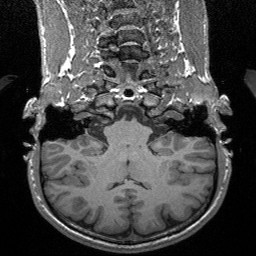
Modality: T1w
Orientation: sagittal
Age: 25
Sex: male
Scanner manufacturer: siemens
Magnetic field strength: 3 T
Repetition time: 1.9 s
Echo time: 0.00227 s